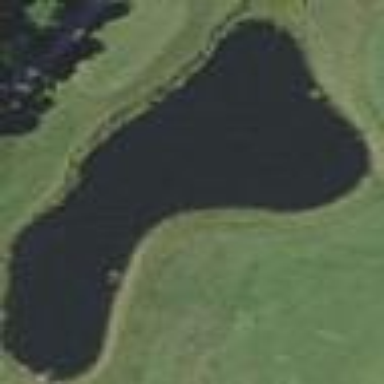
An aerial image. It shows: Picturesque scene of golf course with lateral water hazard.